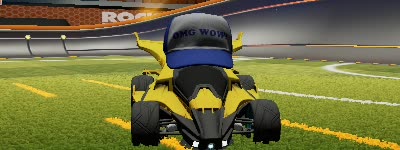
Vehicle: aftershock